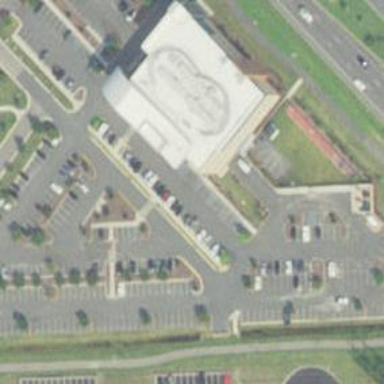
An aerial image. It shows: Clinic building offering healthcare services.